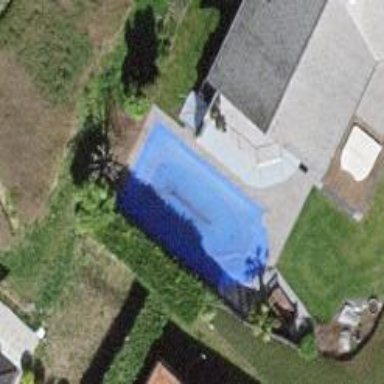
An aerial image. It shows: Swimming pool located in leisure land.